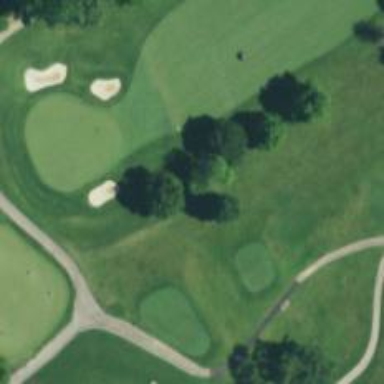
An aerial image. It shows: Well-maintained path designated for golf carts.